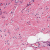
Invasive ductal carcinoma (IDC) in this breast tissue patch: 0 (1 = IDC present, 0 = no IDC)